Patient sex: M
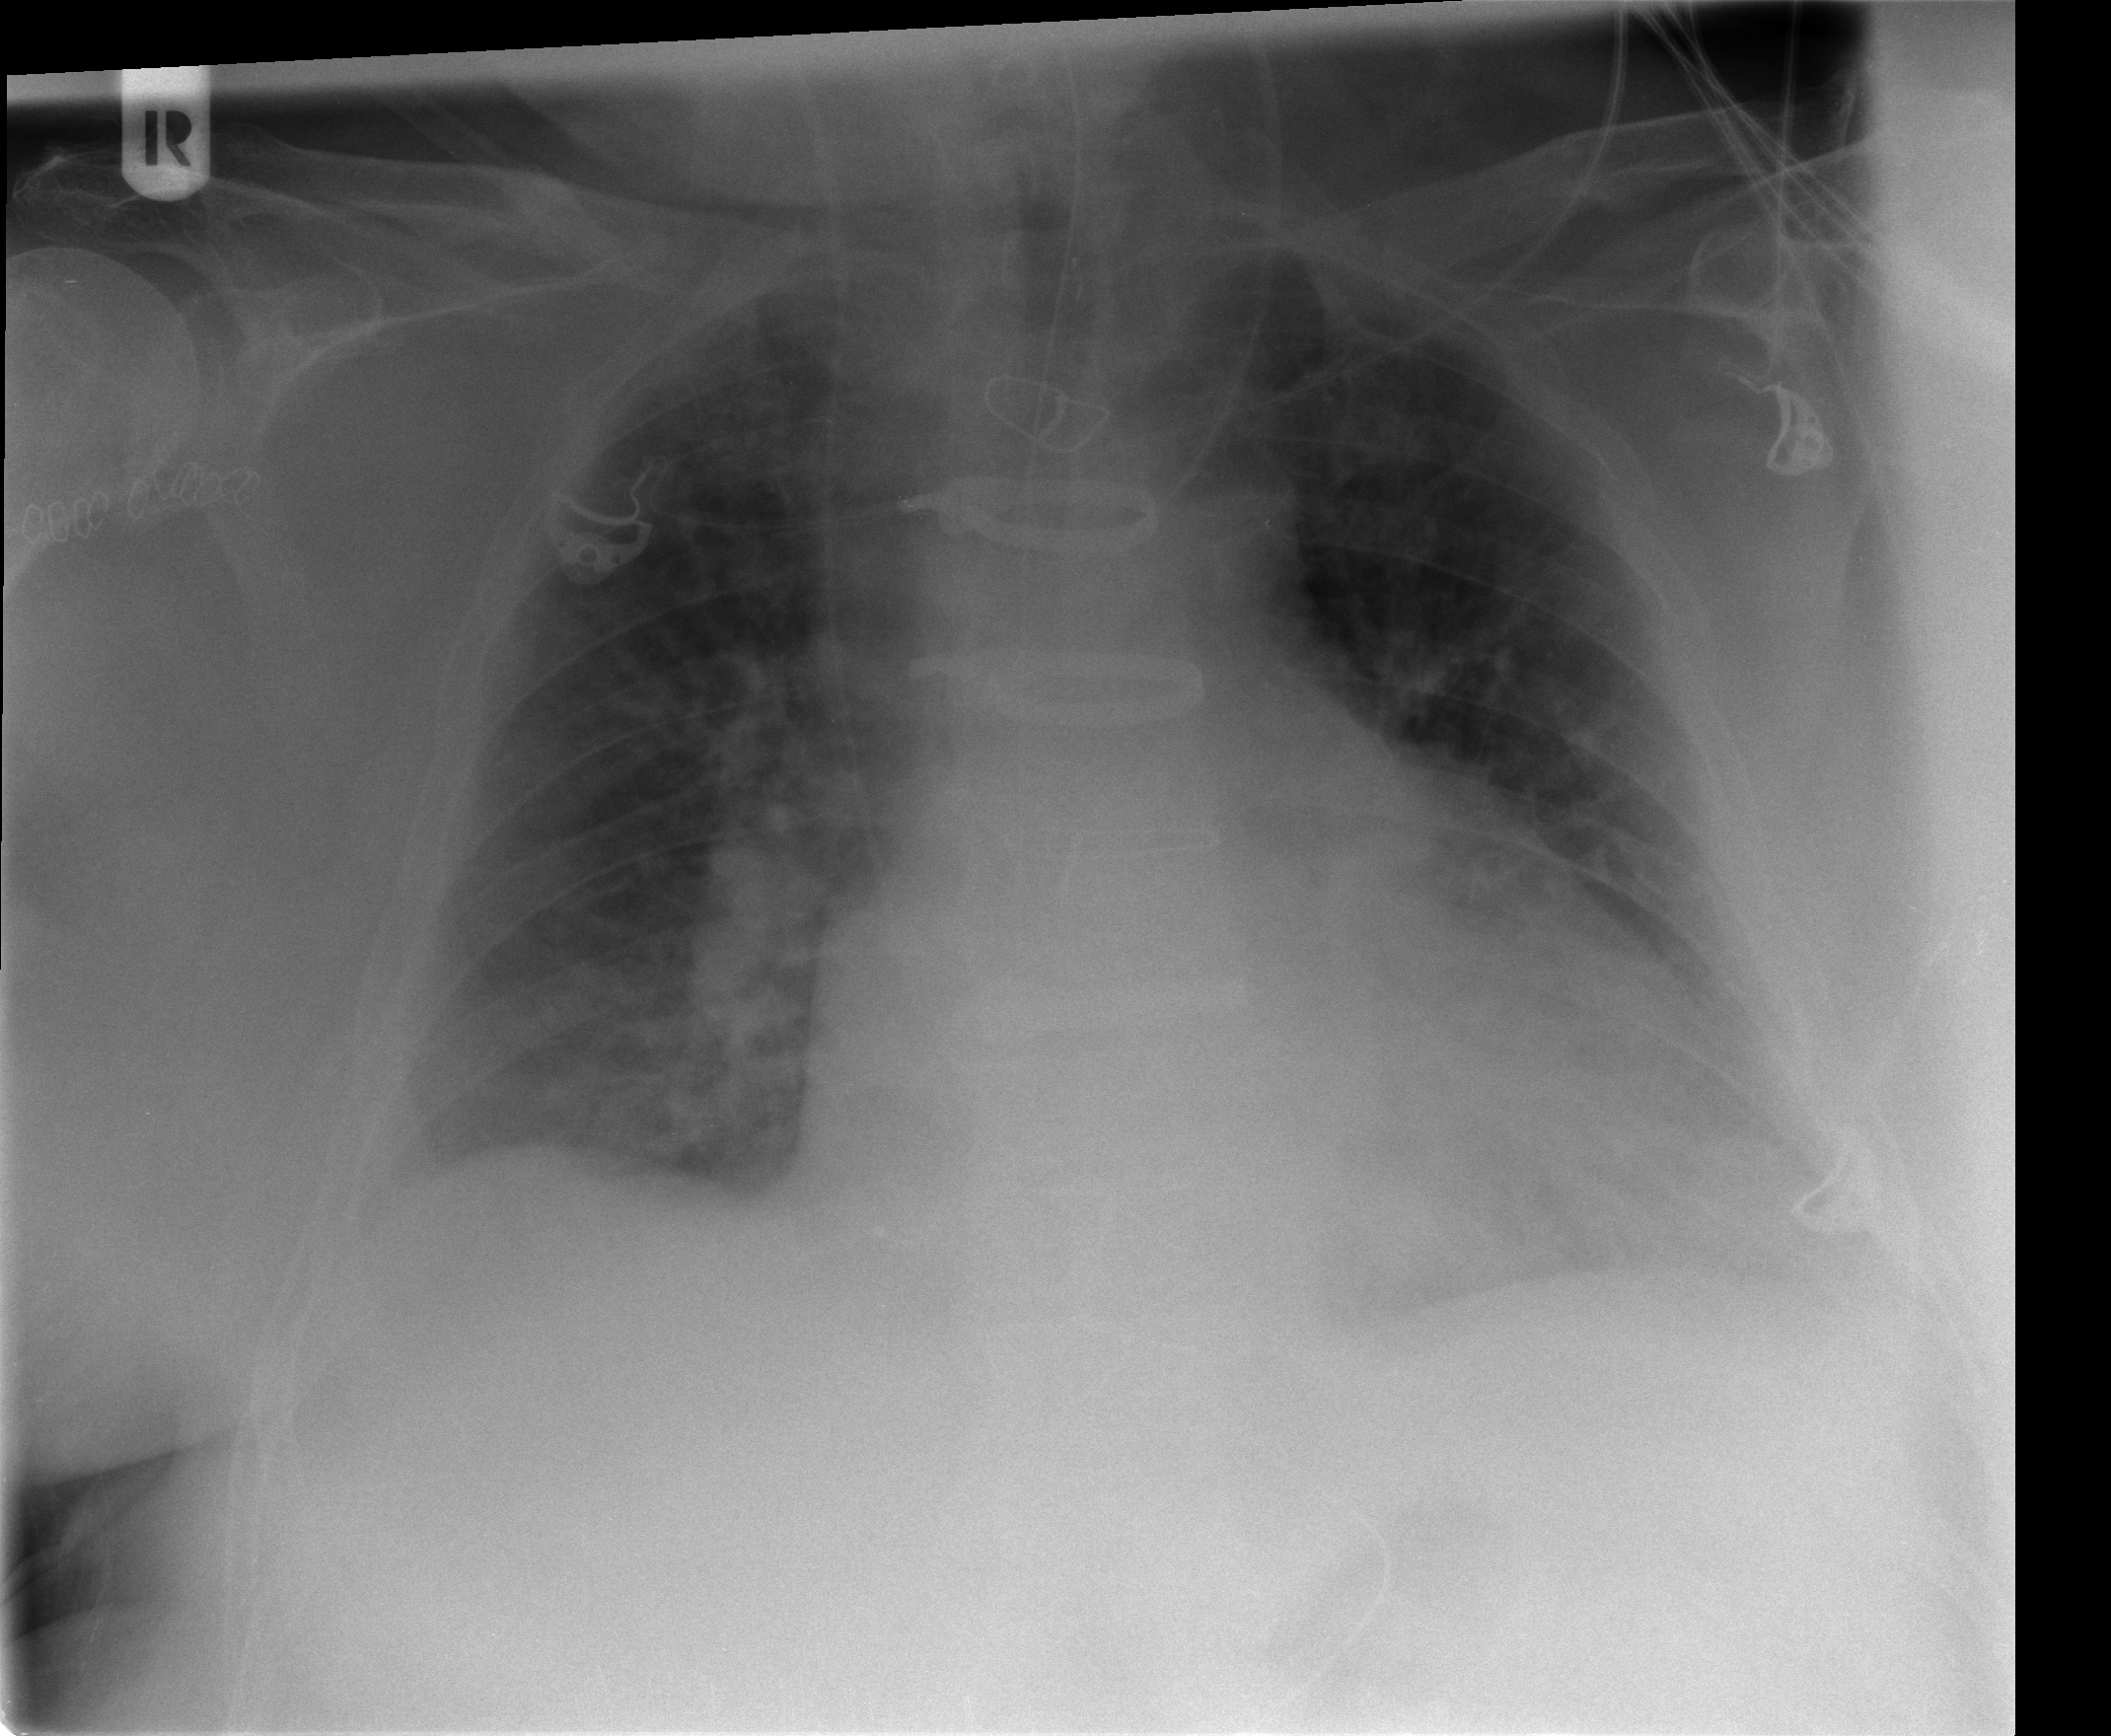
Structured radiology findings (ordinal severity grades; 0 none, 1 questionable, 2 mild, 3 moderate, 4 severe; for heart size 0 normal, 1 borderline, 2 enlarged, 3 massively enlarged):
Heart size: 3
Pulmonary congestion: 2
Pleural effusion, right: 0
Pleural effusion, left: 0
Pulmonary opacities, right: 2
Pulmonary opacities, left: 0
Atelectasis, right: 2
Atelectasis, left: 2